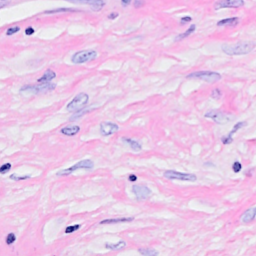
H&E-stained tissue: Breast